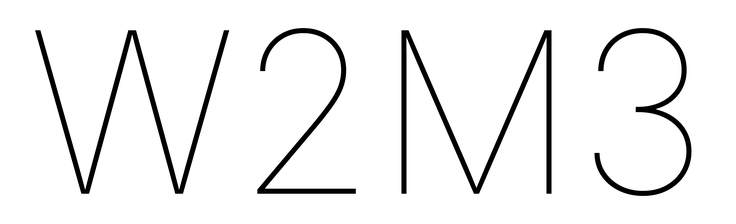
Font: Inter_Thin